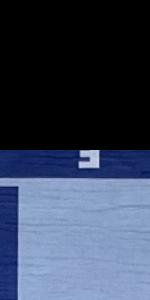
Label: Empty